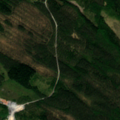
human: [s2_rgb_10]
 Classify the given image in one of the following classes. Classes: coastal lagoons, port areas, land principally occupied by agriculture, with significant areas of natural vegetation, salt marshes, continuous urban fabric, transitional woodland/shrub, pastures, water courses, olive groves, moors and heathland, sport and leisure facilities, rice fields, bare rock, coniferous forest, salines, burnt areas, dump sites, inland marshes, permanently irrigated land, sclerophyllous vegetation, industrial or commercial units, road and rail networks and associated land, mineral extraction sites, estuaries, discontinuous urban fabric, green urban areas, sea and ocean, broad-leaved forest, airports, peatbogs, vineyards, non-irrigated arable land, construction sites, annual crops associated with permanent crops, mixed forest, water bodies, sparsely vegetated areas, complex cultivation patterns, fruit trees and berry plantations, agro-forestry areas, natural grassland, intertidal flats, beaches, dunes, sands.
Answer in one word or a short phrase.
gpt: coniferous forest, mixed forest, transitional woodland/shrub